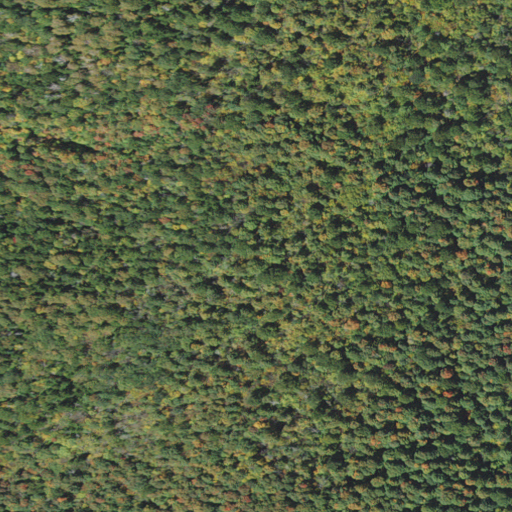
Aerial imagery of mountain in Vermont named Childs Mountain containing deciduous forest, evergreen forest, and mixed forest